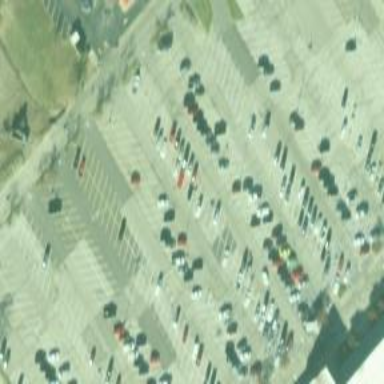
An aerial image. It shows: Parking area with surface.